Aerial crown-view tile of a tropical tree (Barro Colorado Island, Panama), acquired 20240716:
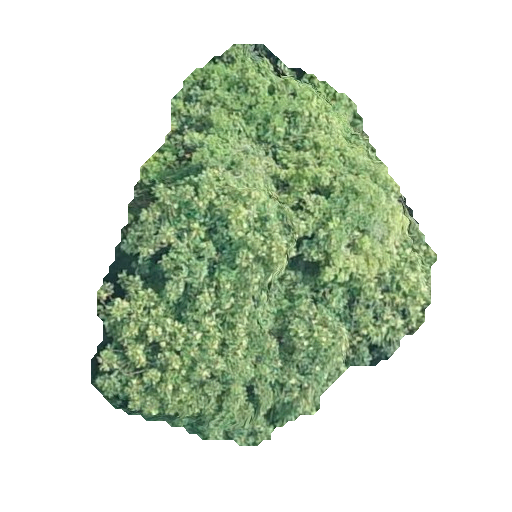
Species: Dipteryx oleifera
GBIF accepted scientific name: Dipteryx oleifera
Crown area: 144.373 m²